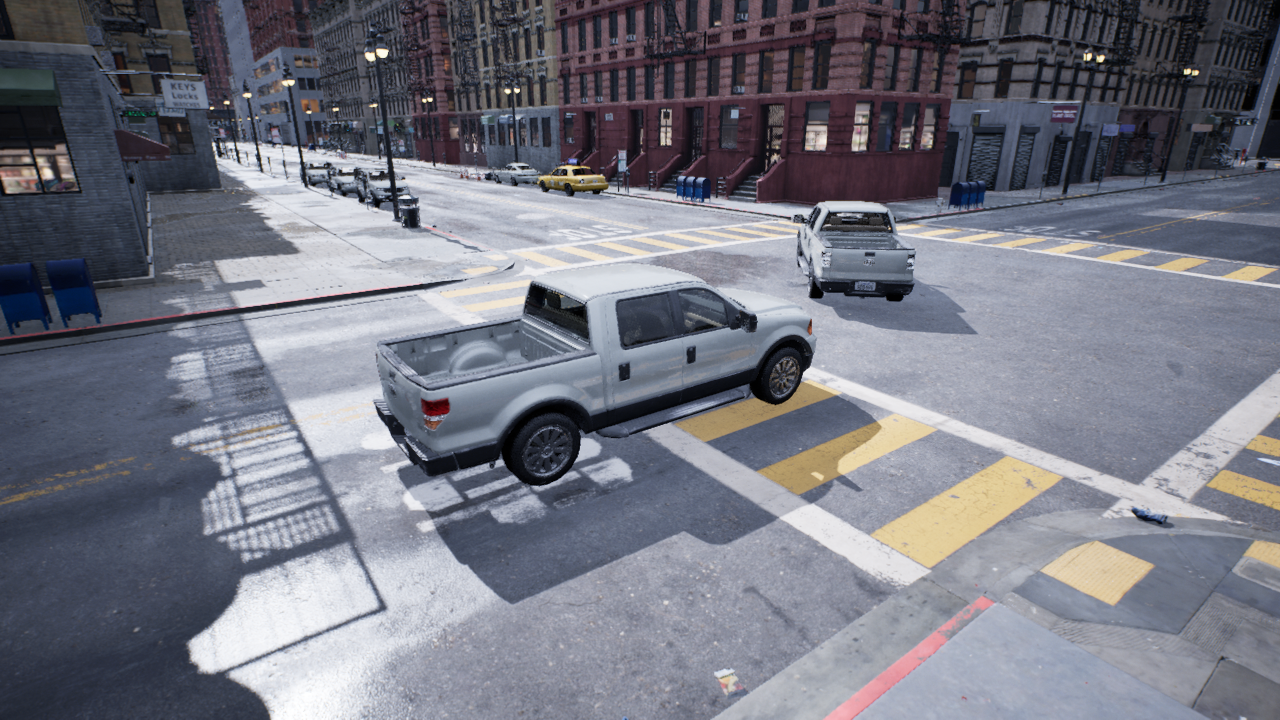
Venue: residential
Lighting: overcast
Vehicle rig: pickup